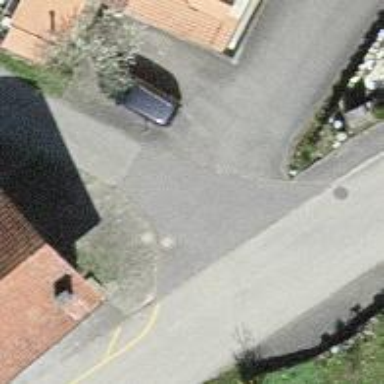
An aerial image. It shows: Road with sidewalk available for pedestrians.